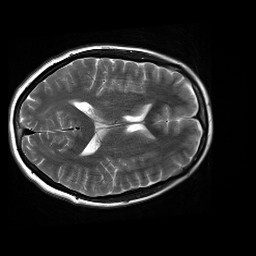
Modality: T2w
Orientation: axial
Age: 26
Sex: female
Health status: healthy
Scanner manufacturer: siemens
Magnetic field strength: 3 T
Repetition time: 4.01 s
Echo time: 0.116 s